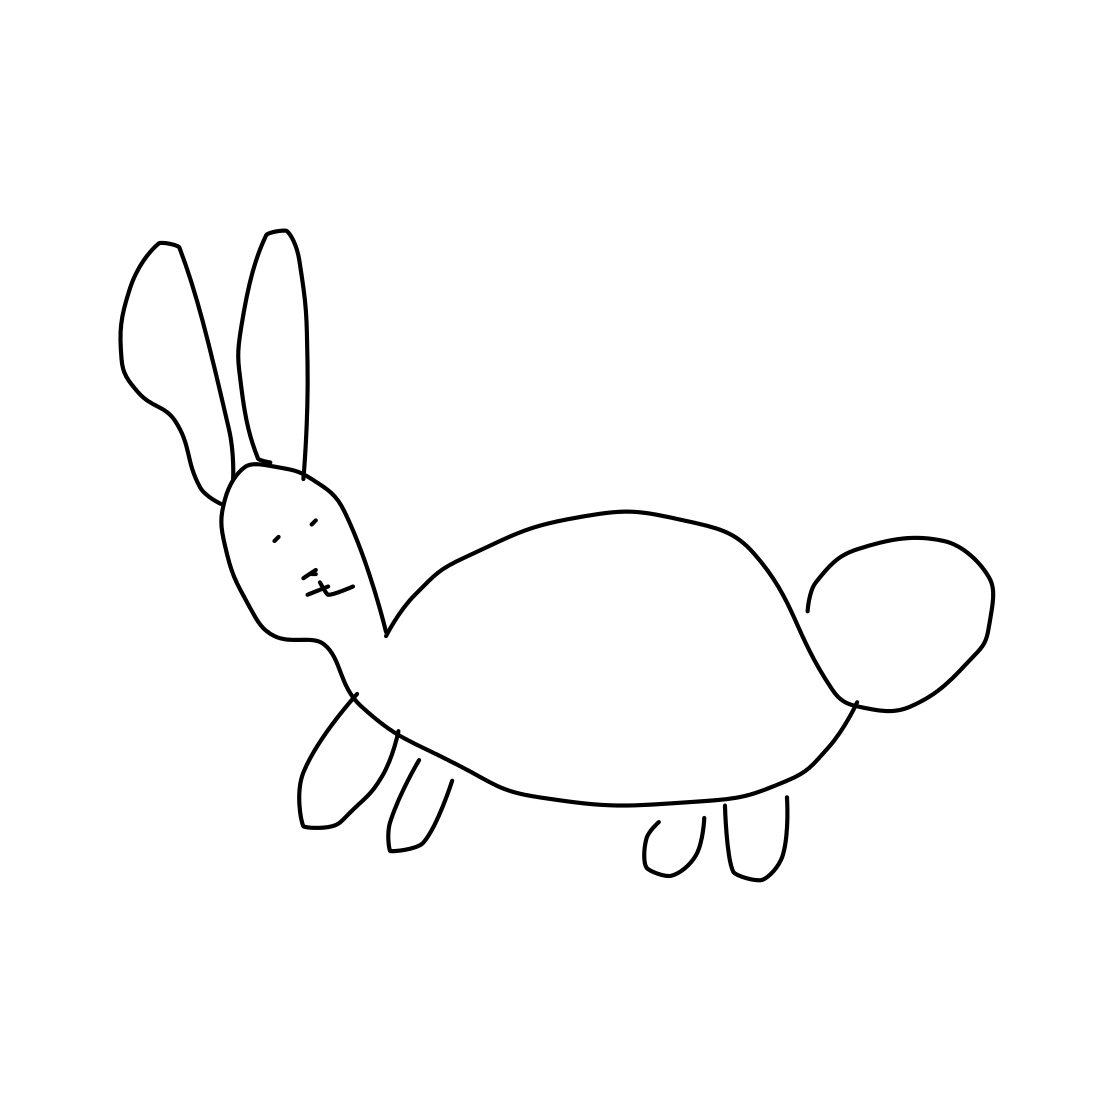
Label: rabbit